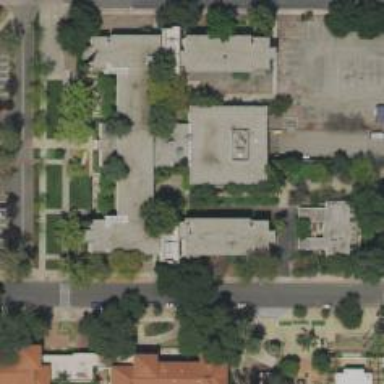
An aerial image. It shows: Dormitory building.